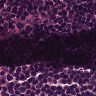
Metastatic tissue present: no